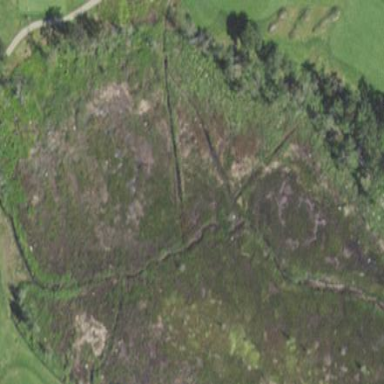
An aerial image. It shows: Marshy wetland area.